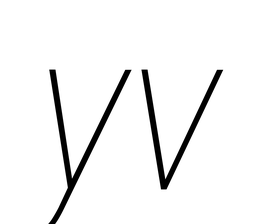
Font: Roboto-Italic_Condensed_Thin_Italic